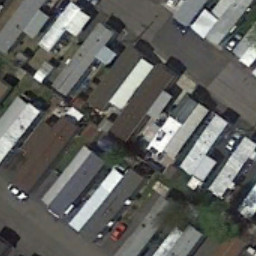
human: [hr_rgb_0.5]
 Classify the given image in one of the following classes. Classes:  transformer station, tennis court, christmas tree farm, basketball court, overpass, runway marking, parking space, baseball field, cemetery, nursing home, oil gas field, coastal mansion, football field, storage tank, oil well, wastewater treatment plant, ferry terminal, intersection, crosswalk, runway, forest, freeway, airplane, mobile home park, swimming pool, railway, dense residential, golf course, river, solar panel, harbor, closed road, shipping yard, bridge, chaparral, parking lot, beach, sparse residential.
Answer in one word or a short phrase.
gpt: mobile home park